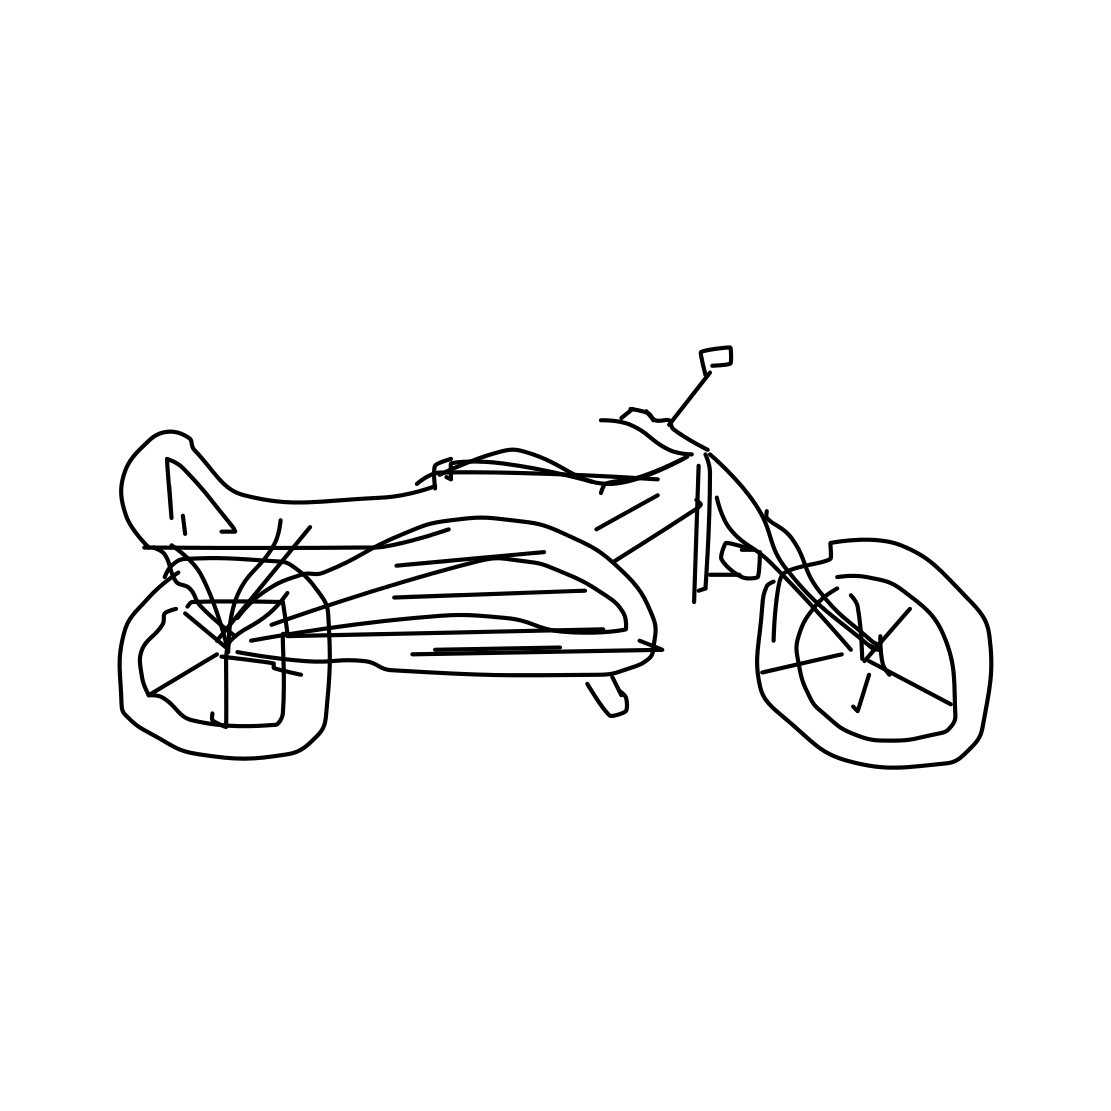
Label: motorbike